Question: I have div with fixed width of 30%.
I want to get the length of text in that div.
Here is my <URL>
What i am doing here is ,
'''
var text=$('#test').text();
text=text.trim();
var len=text.length;
alert(text);
alert(len);
'''
I am getting length of only text . How can i get length of text after applying html tags to it.
[ 29 is atmost characters can be in line of div ]
I also want to to count the length including the area (green) shown in following image.

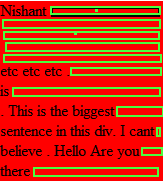
Answer: <URL>
'''
//With html length
console.log( $.trim($('#test').html()).length );
//Without html length
console.log( $.trim($('#test').text()).length );
'''